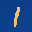
Label: 1